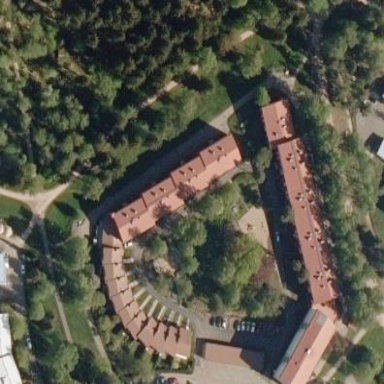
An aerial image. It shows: Terrace building.